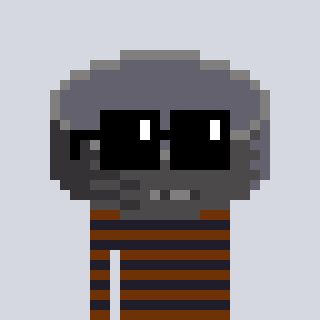
a pixel art character with square black sunglasses, a hockey puck-shaped head and a grayscale-colored body on a cool background